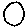
Label: circle